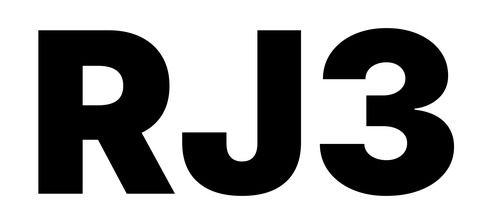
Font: Inter_Black